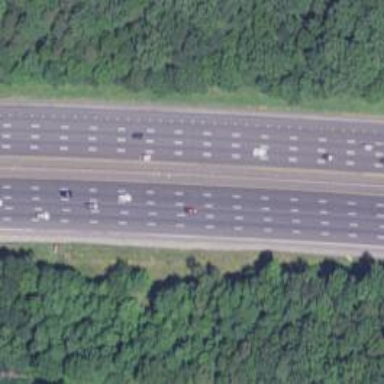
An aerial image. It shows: Asphalt motorway.